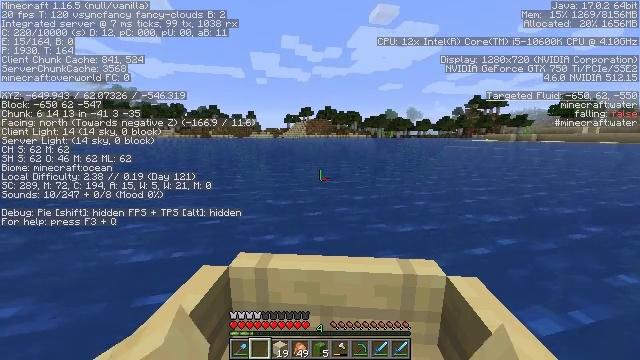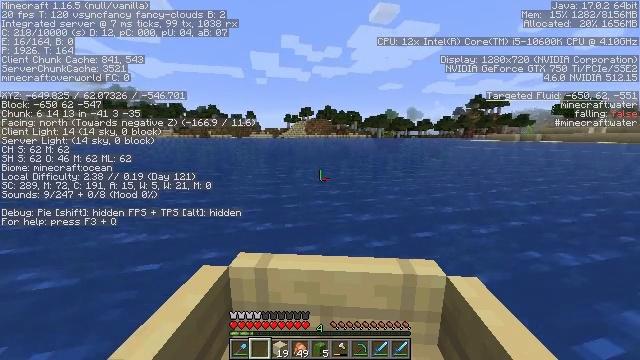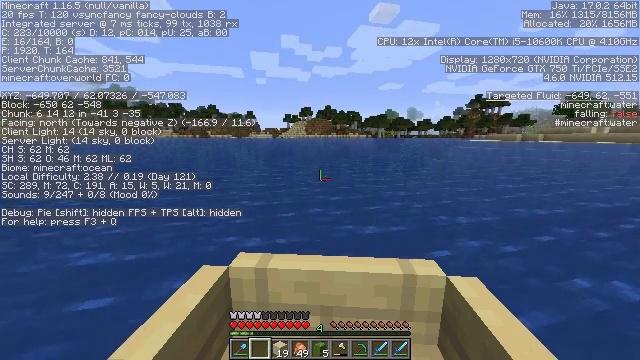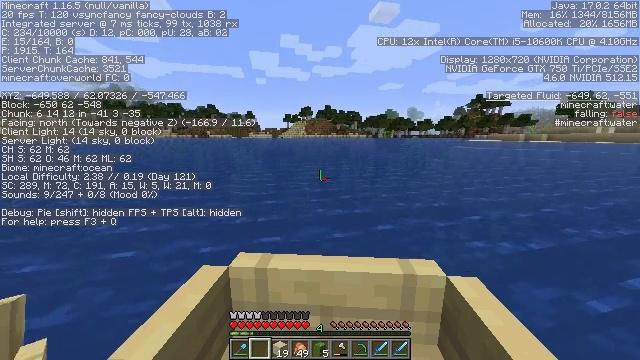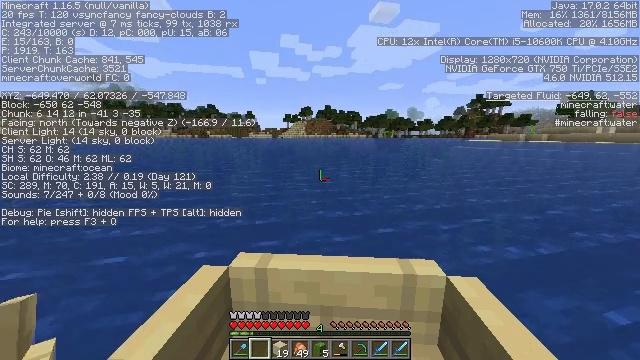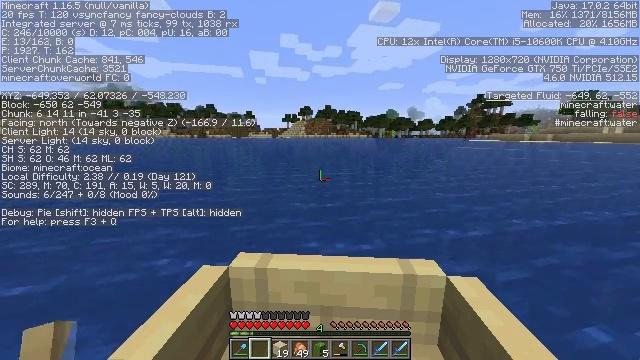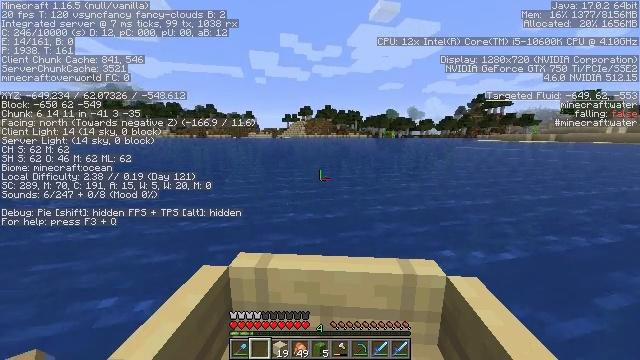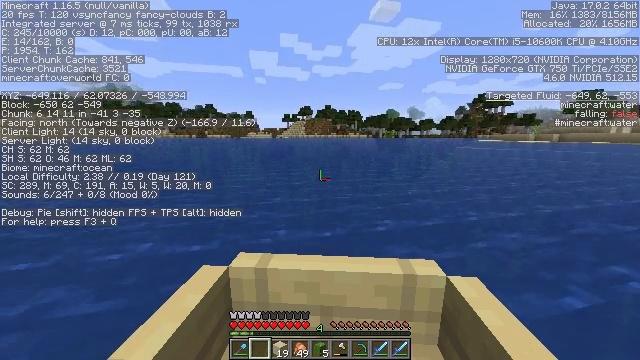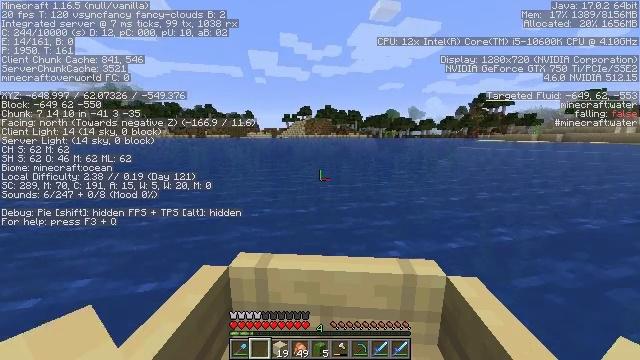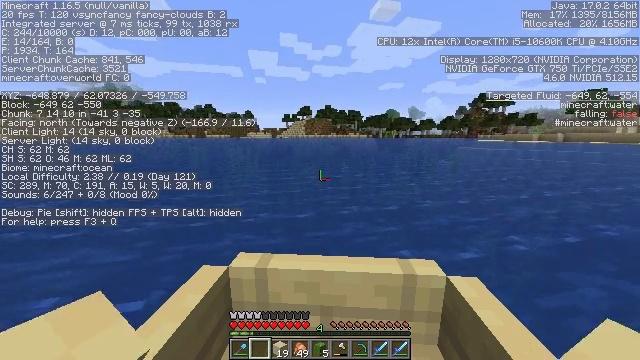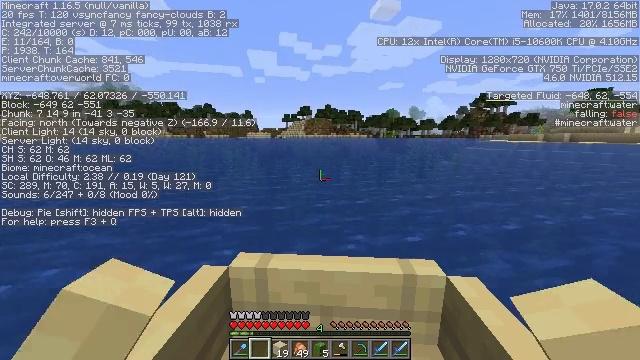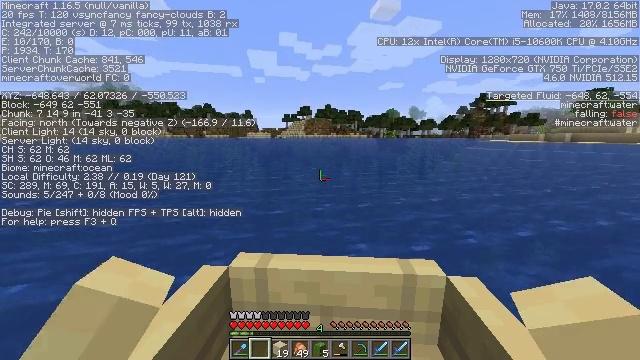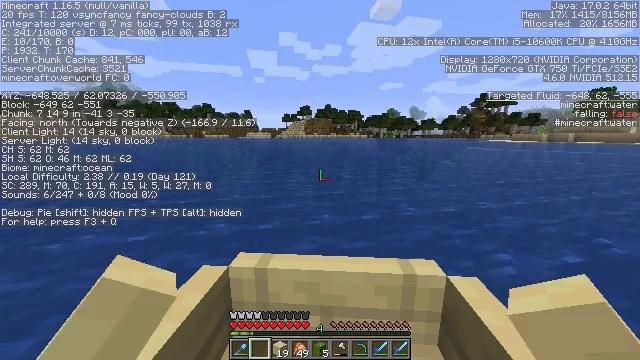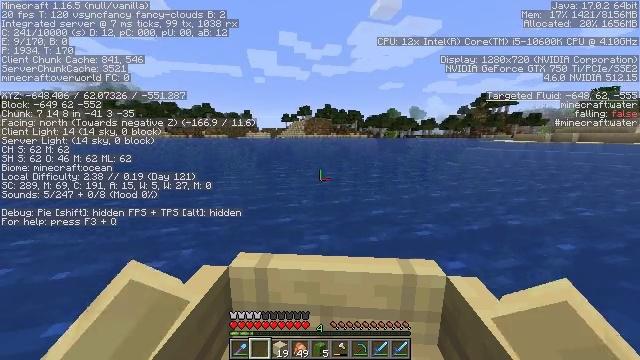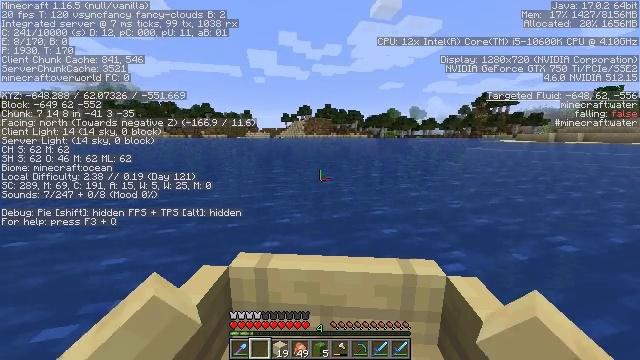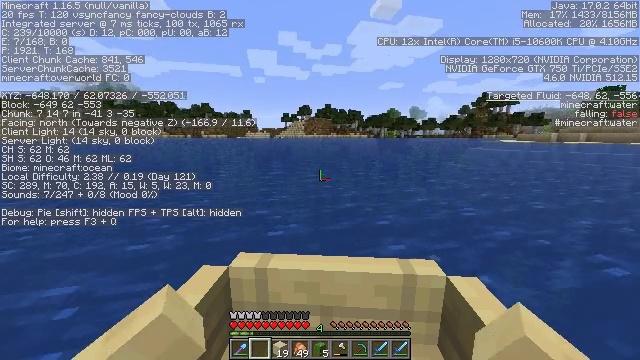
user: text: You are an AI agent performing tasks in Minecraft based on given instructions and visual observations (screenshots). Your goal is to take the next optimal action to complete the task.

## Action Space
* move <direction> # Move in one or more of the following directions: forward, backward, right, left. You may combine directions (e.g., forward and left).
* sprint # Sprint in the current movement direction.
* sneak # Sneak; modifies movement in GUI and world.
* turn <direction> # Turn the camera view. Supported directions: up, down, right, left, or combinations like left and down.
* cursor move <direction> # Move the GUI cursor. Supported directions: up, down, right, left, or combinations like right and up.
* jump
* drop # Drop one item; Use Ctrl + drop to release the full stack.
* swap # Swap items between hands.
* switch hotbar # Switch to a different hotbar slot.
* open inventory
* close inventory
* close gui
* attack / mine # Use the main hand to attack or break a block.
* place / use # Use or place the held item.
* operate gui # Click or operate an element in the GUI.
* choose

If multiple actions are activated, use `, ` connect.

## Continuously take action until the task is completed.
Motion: motion action
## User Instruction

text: Mine seagrass underwater.
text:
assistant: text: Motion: move forward
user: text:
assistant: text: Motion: move forward
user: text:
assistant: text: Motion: move forward
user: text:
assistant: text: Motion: move forward
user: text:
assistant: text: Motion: move forward
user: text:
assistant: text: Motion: move forward
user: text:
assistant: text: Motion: move forward
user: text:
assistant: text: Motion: move forward
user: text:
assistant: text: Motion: move forward
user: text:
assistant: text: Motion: move forward
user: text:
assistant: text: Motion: move forward
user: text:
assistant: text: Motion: move forward
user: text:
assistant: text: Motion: move forward
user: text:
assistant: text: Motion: move forward
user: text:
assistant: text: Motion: move forward
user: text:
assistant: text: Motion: move forward, turn left
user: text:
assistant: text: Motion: move forward, turn left and up
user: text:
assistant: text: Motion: move forward, turn left and up
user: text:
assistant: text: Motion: move forward, turn left and up
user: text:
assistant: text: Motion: move forward, turn left
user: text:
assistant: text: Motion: move forward, turn left
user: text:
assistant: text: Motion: move forward
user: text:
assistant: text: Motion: move forward, turn left
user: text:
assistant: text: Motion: move forward, turn left
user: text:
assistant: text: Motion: move forward
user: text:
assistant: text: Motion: move forward
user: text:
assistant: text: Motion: move forward, turn left
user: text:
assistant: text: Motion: move forward, turn left
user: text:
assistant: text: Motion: move forward, turn left
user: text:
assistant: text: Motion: move forward, turn left